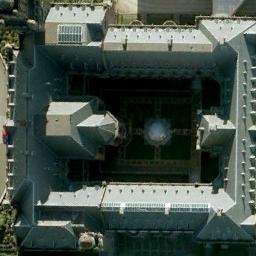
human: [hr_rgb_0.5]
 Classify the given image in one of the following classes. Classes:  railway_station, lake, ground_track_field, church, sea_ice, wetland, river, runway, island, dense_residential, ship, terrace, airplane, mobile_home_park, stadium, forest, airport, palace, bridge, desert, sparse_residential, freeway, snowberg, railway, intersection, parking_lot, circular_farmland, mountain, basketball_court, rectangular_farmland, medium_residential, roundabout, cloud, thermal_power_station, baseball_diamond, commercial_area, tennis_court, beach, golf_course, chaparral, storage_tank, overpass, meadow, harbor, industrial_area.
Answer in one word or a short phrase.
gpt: palace